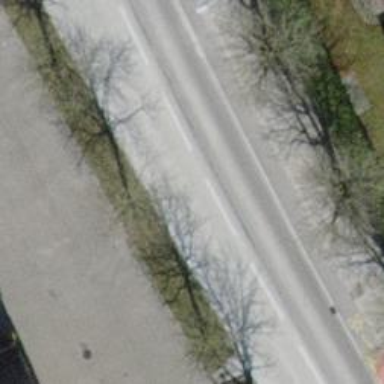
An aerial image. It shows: Residential road with asphalt surface and designated cycle lane on the left.